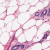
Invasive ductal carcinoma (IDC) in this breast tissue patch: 1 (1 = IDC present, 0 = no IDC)